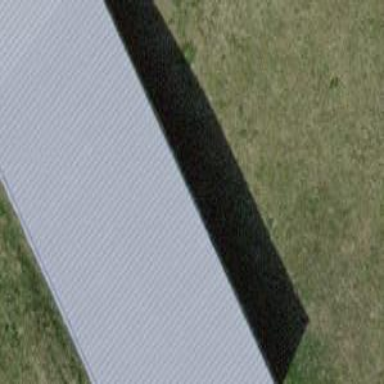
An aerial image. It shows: Boathouse.